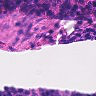
Metastatic tissue present: no